Question: - Currently working on and using for scripting.- I have stored all drop down values of db in property file and want to compare same values whether they are in UI as in DropDown options.- The which is in C: directory contains the below options
.
So How can I compare both values are matching. I need to get all the drop down options from property file i.e visualization.txt then need to check in the drop drop down in UI.

'''
<select id="visualizationId" style="width: 120px; display: none;" name="visualization">
<option value="day">Day</option>
<option value="week">Week</option>
<option selected="" value="month">Month</option>
<option value="quarter">Quarter</option>
<option value="semester">Semester</option>
<option value="year">Year</option>
<option value="techgroup">RD Tech Group</option>
<option value="icc">ICC</option>
<option value="center">Center</option>
<option value="softwarepack">Software Pack</option>
<option value="product">Product</option>
<option value="project">Project</option>
<option value="customer">Customer PRs</option>
<option value="severity">Severity</option>
<option value="priority">Priority</option>
</select>
'''
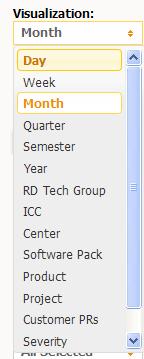
Answer: Try the following piece of code. Should help:
'''
import java.io.BufferedReader;
import java.io.FileNotFoundException;
import java.io.FileReader;
import java.io.IOException;
BufferedReader in = new BufferedReader(new FileReader("C:\visualization.txt"));
String line;
line = in.readLine();
in.close();
String[] expectedDropDownItemsInArray = line.split("=")[1].split(",");
// Create expected list :: This will contain expected drop-down values
ArrayList expectedDropDownItems = new ArrayList();
for(int i=0; i<expectedDropDownItemsInArray.length; i++)
expectedDropDownItems.add(expectedDropDownItemsInArray[i]);
// Create a webelement for the drop-down
WebElement visualizationDropDownElement = driver.findElement(By.id("visualizationId"));
// Instantiate Select class with the drop-down webelement
Select visualizationDropDown = new Select(visualizationDropDownElement);
// Retrieve all drop-down values and store in actual list
List<WebElement> valuesUnderVisualizationDropDown = visualizationDropDown.getOptions();
List<String> actualDropDownItems = new ArrayList();
for(WebElement value : valuesUnderVisualizationDropDown){
actualDropDownItems.add(value.getText());
}
// Print expected and actual list
System.out.println("expectedDropDownItems : " +expectedDropDownItems);
System.out.println("actualDropDownItems : " +actualDropDownItems);
// Verify both the lists having same size
if(actualDropDownItems.size() != expectedDropDownItems.size())
System.out.println("Property file is NOT updated with the drop-down values");
// Compare expected and actual list
for (int i = 0; i < actualDropDownItems.size(); i++) {
if (!expectedDropDownItems.get(i).equals(actualDropDownItems.get(i)))
System.out.println("Drop-down values are NOT in correct order");
}
'''